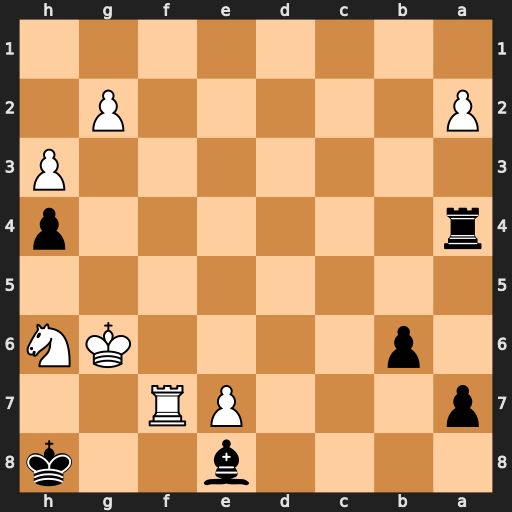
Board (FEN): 4b2k/p3PR2/1p4KN/8/r6p/7P/P5P1/8
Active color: b
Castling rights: -
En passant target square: -
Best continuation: Rf4 Kg5 Rxf7 Nxf7+ Bxf7